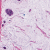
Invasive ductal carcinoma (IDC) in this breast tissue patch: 1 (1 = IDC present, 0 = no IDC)